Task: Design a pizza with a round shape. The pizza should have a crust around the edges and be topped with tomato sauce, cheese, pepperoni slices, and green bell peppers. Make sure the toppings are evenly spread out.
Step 390:
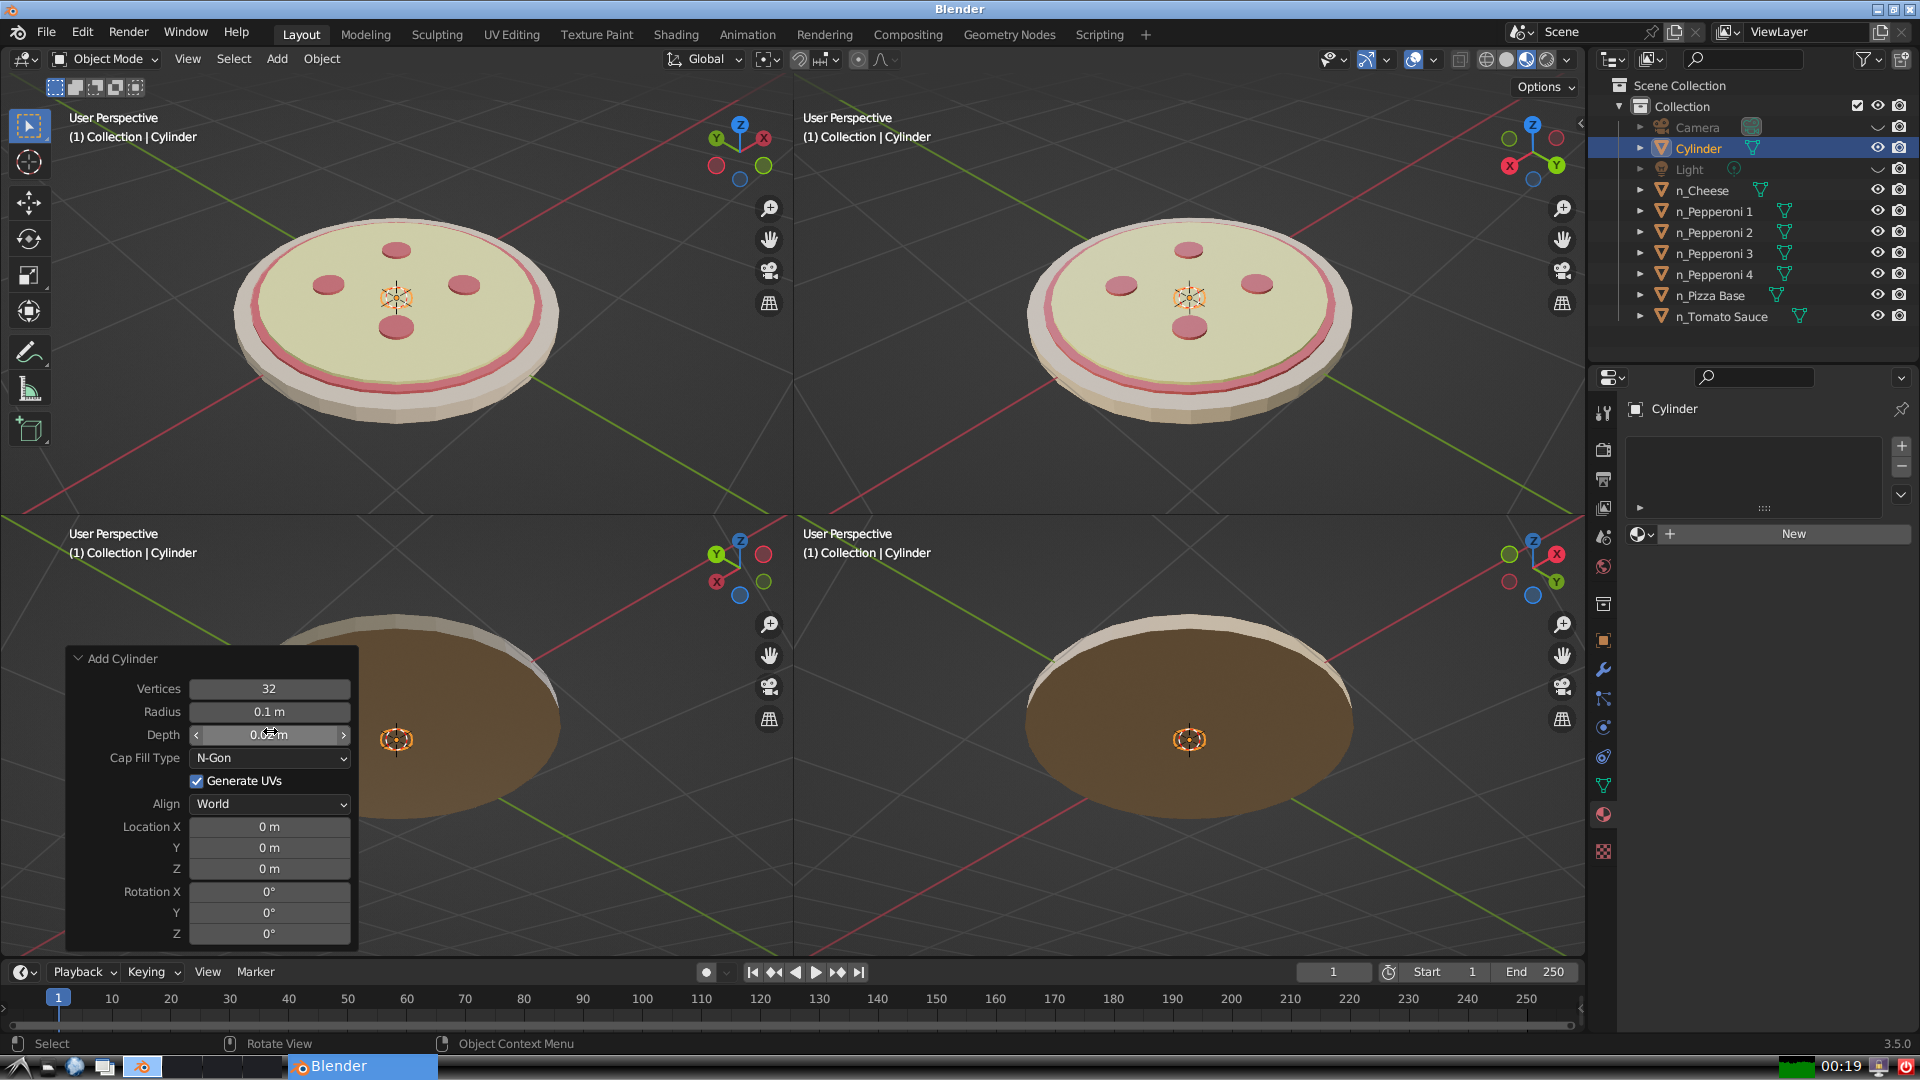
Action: {"mouse_move": [270, 824]}